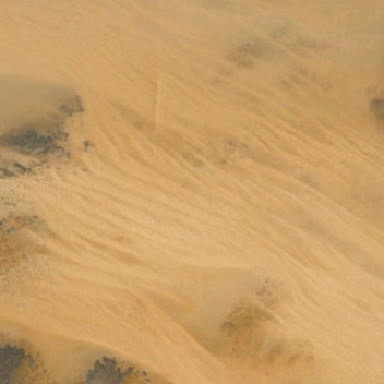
The yellow colored desert seems very dry .